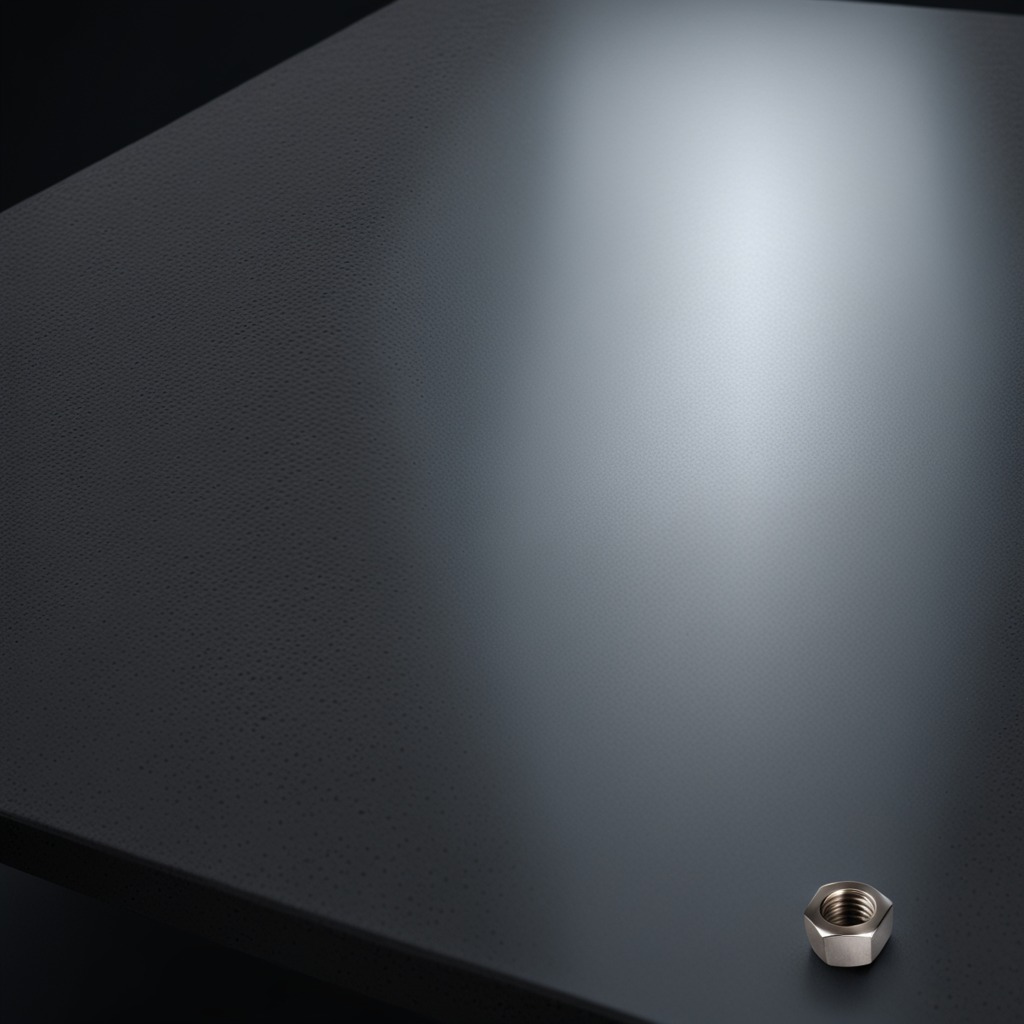
A metal nut is lying on a clean granite table inside a workshop at night dim ambient light soft shadows worn but